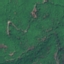
Land use / land cover: Forest